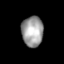
Tissue: skin
Cell type: Epithelial cells
Senescence score: 0.9036
Nuclear area (px): 643
Mean DAPI intensity: 157.678